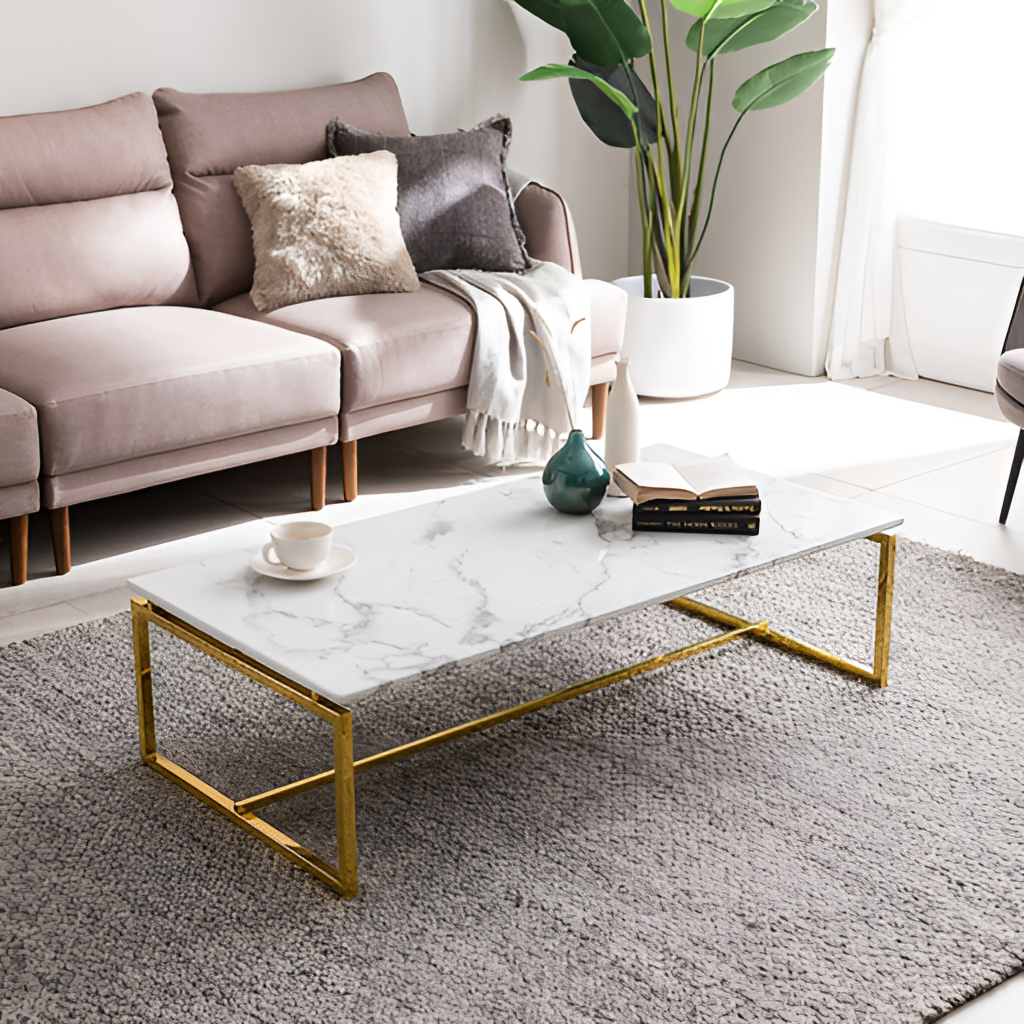
white marble coffee table, living room, white paint wallpaper, with solid pattern, tile flooring, with large square pattern, contemporary